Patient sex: F
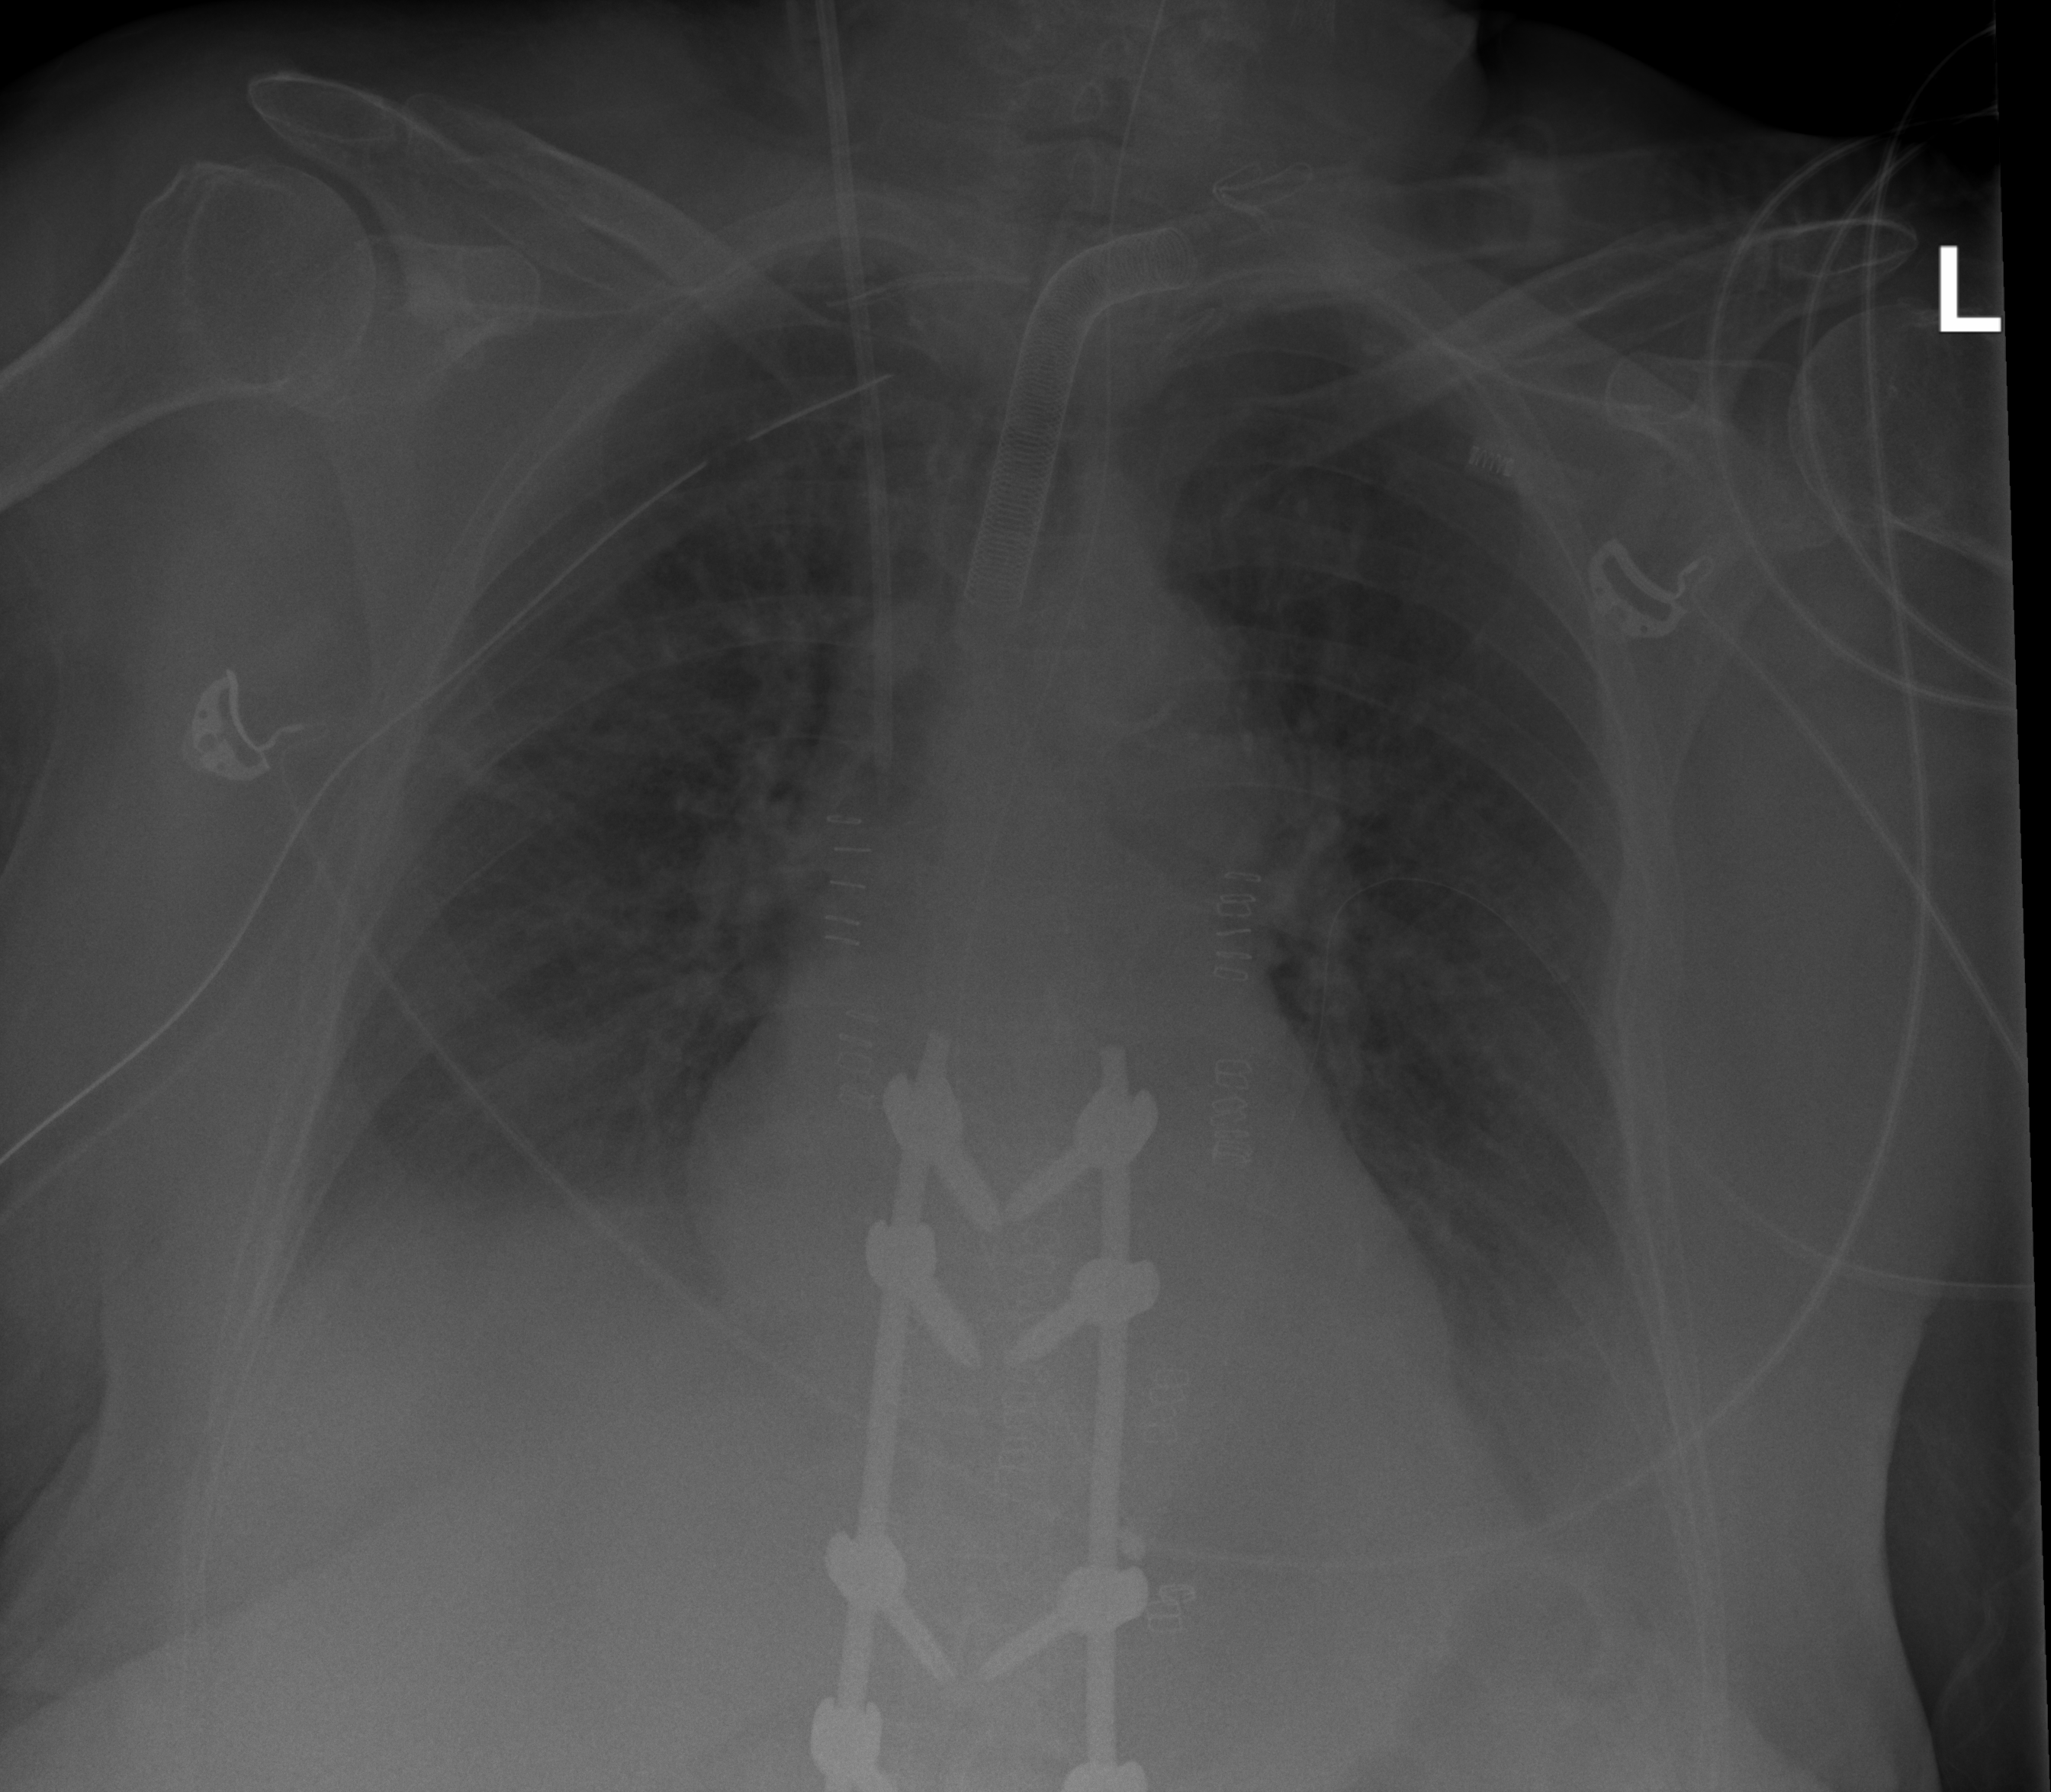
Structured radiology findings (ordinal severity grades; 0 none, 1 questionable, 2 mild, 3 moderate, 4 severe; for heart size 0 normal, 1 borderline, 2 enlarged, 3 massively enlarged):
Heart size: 2
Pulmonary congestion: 2
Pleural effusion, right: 2
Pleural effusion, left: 2
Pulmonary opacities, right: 2
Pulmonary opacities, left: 2
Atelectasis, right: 2
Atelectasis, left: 2